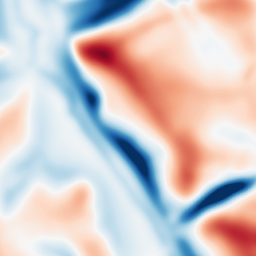
Category: multiscale
Decomposition family: dog
Decomposition parameters: sigma_low: 5
sigma_high: 20
Upsampling method: regularized
Upsampling parameters: scale: 4
lambda_reg: 0.01
Upsampling scale: 4